Question: I am currently writing a Powershell module to provide functions for installing / operating SharePoint 2007.
One of my scripts checks the health of SharePoint servers farm.
So I use Remote Powershell : using New-PSSession.
In my Virtualized test farm (Windows server 2003, same domain, same admin...), the New-PSSession cmdlet failed :

After googling it, the only solution I saw was to use the NoMachineProfile option :
That solved my problem.
Now the problem :
I need to use SharePoint object : SPFarm.Local (on all servers)
'''
[void][System.Reflection.Assembly]::LoadWithPartialName("Microsoft.SharePoint")
[Microsoft.SharePoint.Administration.SPFarm]::Local
'''
This code works locally (on all servers)
But when I run it remotely (using the NoMachineProfile option), SPFarm.Local is null !
I Suppose (I cannot check it) it is because SharePoint uses some registry values that are not loaded because of the NoMachineProfile option.
So :
1 - Do you think SPFarm.Local is null because of the NoMachineProfile option ?
2 - Do you know how can I solve the first problem without using the -NoMachineProfile option ?
Thx a lot !
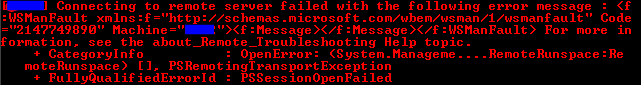
Answer: I believe your problem is related to the PowerShell Multi-Hop (Diagram below of what a multi-hop operation is) issue <URL>... PowerShell is not able to perform a multi-hop operation by default, because your credential are not being passed to the next server... Since you are trying to contact different SP servers in the farm from a remote host. I would recommend reading the following blog entry related to multi-hop scenarios and following his instructions to correct your issue.
<URL>
<URL>
I know this diagram mentions file server but it's the same basic principle.